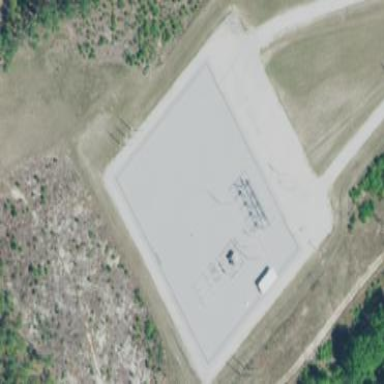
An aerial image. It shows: Distribution substation surrounded by fence.